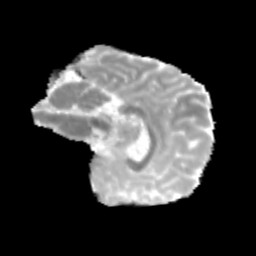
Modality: MD
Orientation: sagittal
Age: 13
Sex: female
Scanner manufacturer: siemens
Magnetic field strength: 3 T
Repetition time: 3.8 s
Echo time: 0.07 s